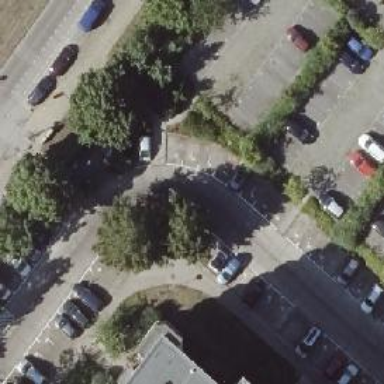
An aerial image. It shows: Unmarked crossing on the road.